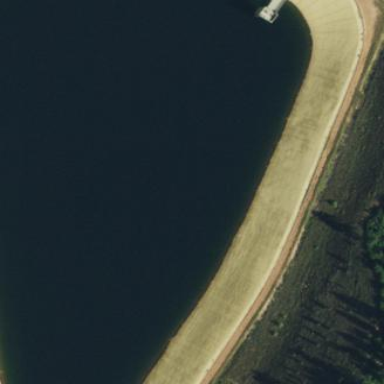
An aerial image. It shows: Reservoir of natural water.